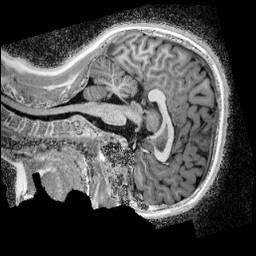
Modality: UNIT1_denoised
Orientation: sagittal
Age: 12
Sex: female
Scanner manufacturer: siemens
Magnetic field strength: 3 T
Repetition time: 4 s
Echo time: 0.00299 s